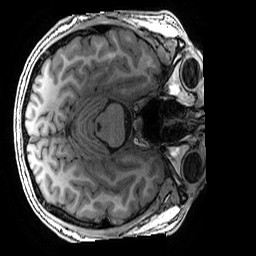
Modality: T1w
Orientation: axial
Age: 18
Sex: male
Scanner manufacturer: ge
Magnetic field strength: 3 T
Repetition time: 0.007 s
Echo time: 0.00342 s